Field crop: maize
Growth stage: 2
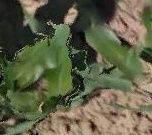
Species: maize